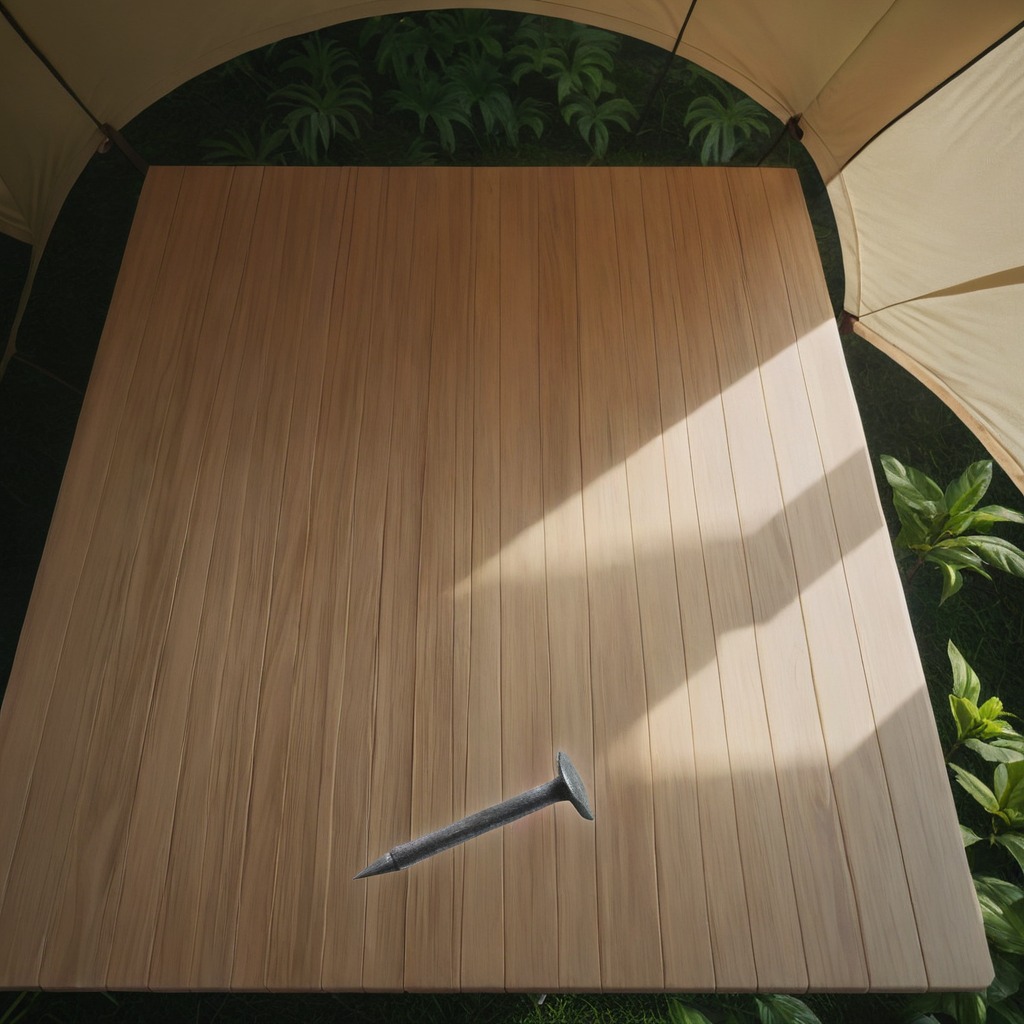
A nail is lying on a wooden table inside a jungle field workshop tent.